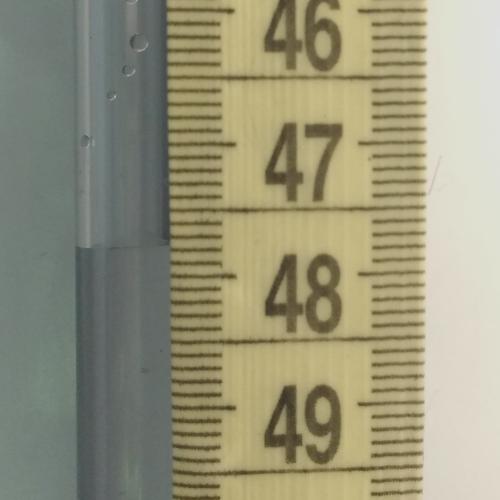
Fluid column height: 47.8 cm